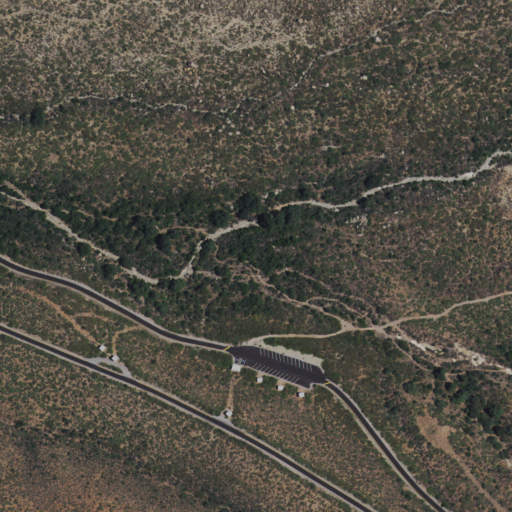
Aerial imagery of valley in New Mexico named Fillmore Canyon containing only shrub